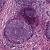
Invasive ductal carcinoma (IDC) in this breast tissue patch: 0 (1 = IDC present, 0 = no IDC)